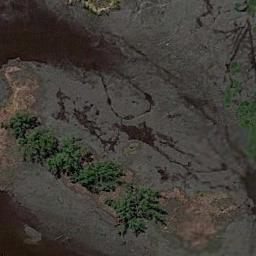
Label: wetland